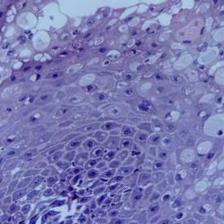
Diagnosis: Normal